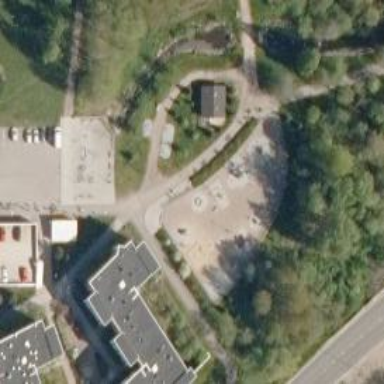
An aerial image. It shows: Playground with roundabout.